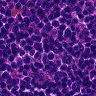
Metastatic tissue present: no